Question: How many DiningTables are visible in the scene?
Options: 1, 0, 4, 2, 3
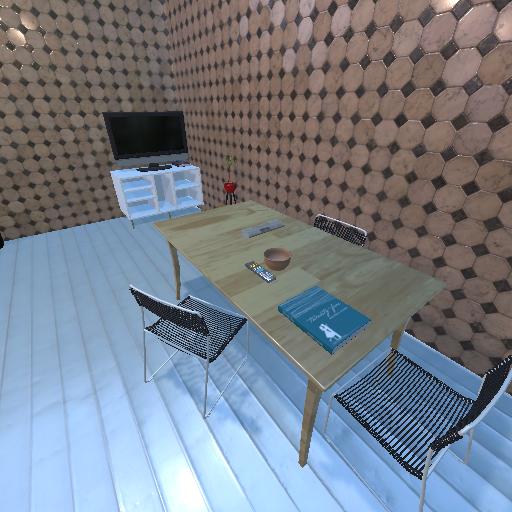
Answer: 1